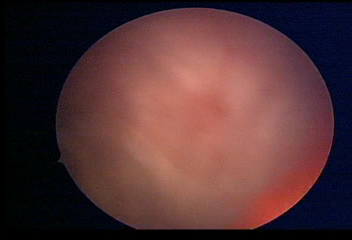
Modality: WLC
Class: Normal mucosa
Bladder cancer association: No